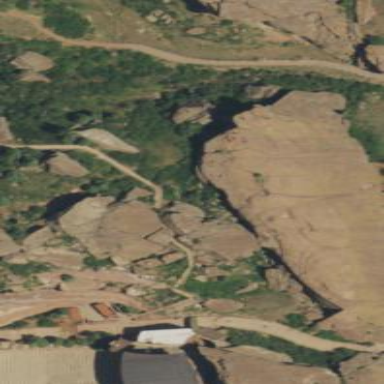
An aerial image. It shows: Landscape of bare rock.